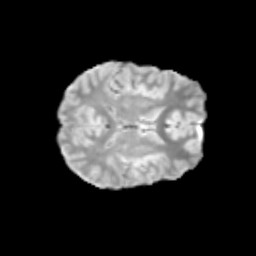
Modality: T2w
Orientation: axial
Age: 12
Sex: male
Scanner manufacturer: siemens
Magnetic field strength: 3 T
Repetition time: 3.8 s
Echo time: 0.07 s